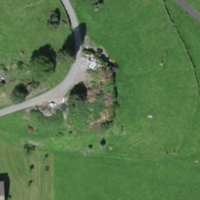
EUNIS habitat code: 24
Species observed at this site:
Lamium galeobdolon